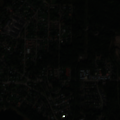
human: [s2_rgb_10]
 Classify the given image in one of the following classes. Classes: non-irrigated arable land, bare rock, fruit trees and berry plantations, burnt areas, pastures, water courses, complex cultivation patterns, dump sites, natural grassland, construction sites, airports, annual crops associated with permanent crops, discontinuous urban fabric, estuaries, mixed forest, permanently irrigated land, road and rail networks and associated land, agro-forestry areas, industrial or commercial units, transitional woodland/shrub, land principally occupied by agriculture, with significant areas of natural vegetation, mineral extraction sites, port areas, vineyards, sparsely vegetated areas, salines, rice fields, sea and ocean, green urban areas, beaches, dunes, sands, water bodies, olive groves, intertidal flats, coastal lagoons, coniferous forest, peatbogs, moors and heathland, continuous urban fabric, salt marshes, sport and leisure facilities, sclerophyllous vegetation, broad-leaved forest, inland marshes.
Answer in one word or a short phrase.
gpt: discontinuous urban fabric, coniferous forest, inland marshes, sea and ocean